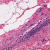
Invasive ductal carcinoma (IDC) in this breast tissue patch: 0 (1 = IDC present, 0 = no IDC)